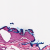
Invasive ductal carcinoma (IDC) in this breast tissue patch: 0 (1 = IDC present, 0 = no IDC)